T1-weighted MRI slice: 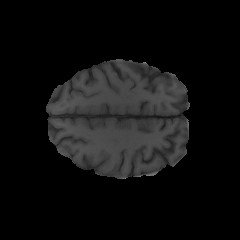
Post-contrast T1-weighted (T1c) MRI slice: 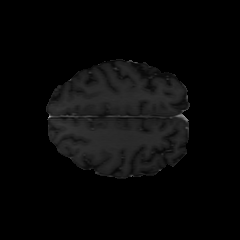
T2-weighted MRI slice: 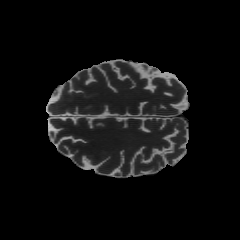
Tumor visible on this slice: no